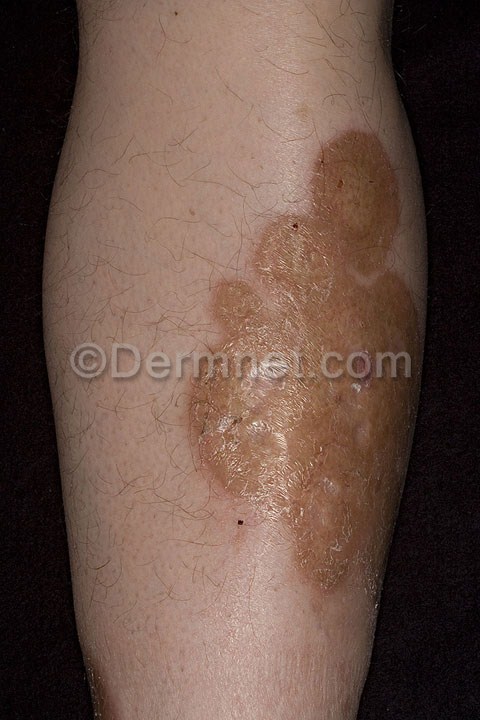
Disease: Systemic Disease